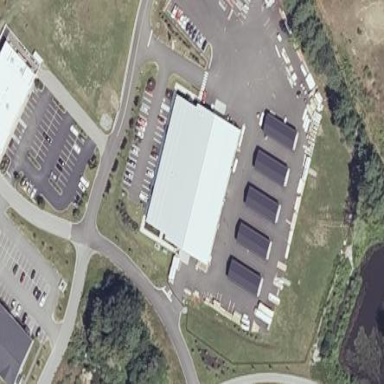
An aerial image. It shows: Retail building.